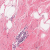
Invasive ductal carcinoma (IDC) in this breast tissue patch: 0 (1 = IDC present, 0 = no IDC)